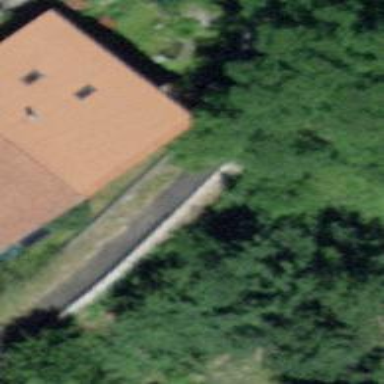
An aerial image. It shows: Retaining wall.